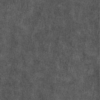
Label: not_dusty